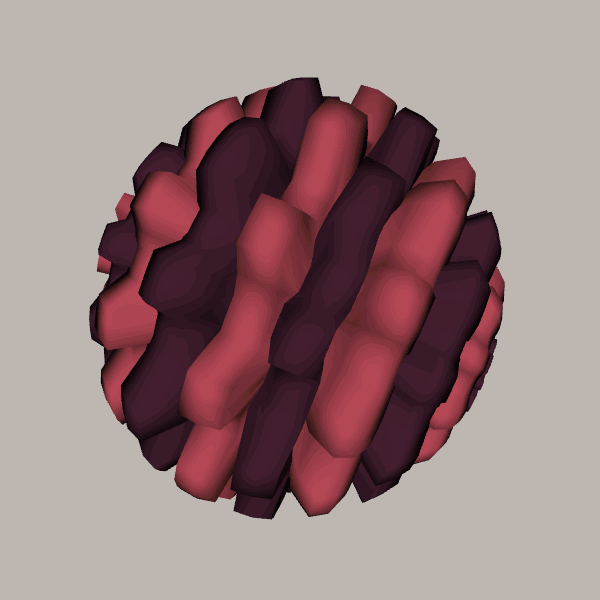
Background: light